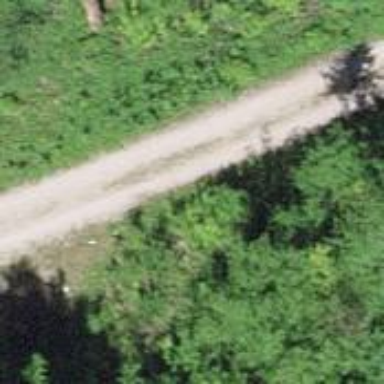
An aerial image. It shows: Gravel track with grade 2 quality.